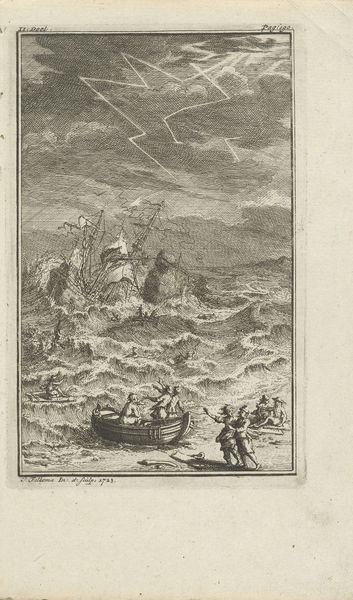
Titel: Schipbreuk
Künstler: Jacob Folkema
Standort: Amsterdam
Institution: Rijksmuseum
Schlagwörter: men, people, white, arm, black, print, cloud, clouds, man, sky, boat, ocean, sea, ship, shore, water, waves, drawing, frame, etching, beach, boats, mast, rescue, sail, sailors, shipwreck, storm, survivors, wave, wind, wreck, human, art, pencil, thunder, weather, ships, humans, lightning, land, sailing, sinking, lighting, pencil drawing, le, lightening, fierce, hurricane, padding, survival, sink, wrecked, surviver, pencol drawing, ship wrecl